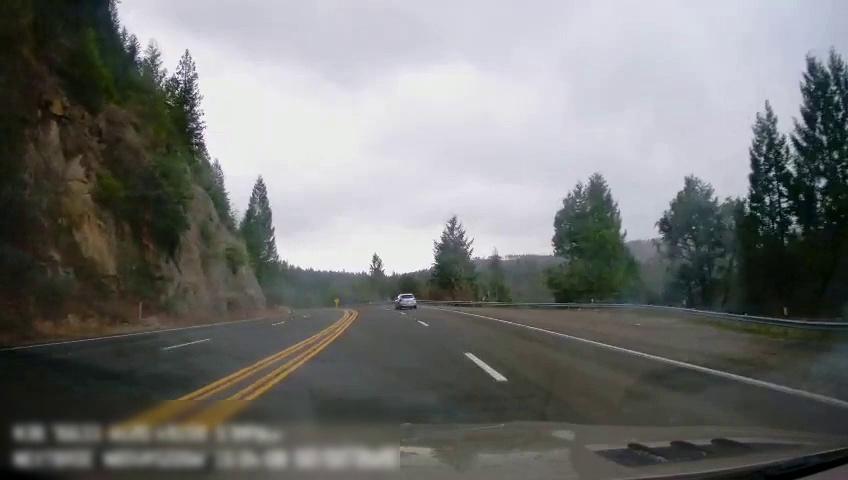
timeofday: Day
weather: Cloudy
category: Drivable Space
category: Vehicles | Car
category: Lanes | Alternate Lane
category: Lanes | Alternate Lane
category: Lanes | Alternate Lane
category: Lanes | Current Lane
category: Lanes | Current Lane
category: Lanes | Alternate Lane